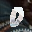
Label: 0